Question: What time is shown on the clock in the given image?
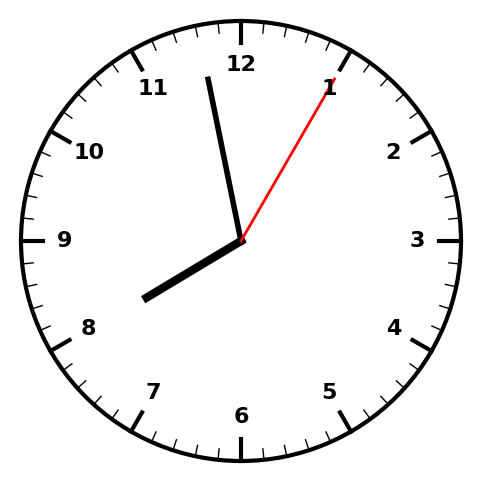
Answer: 07:58:05